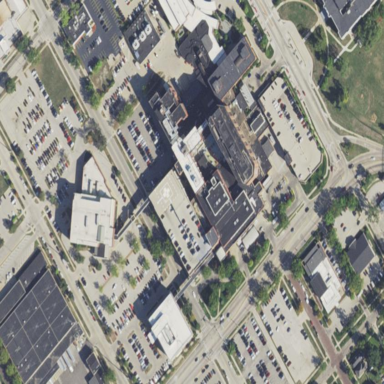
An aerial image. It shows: Hospital building.